Question: This Function lets you add CSS rules and it puts the rules on your stylesheet, but it has an appending problem. First here is the code then explanation that follows.
'''
var addCSSRule = function(sheet, selector, rules){
//Backward searching of the selector matching cssRules
var index=sheet.cssRules.length - 1;
for(var i=index; i>0; i--){
var current_style = sheet.cssRules[i];
if(current_style.selectorText === selector){
//Append the new rules to the current content of the cssRule;
rules=current_style.style.cssText + rules;
sheet.deleteRule(i);
index=i;
}
}
if(sheet.insertRule){
sheet.insertRule(selector + "{" + rules + "}", index);
}
else{
sheet.addRule(selector, rules, index);
}
return sheet.cssRules[index].css;
}
addCSSRule(myStyleSheet, "#container", "height: 300px;");
addCSSRule(myStyleSheet, "#container", "width: 300px;");
addCSSRule(myStyleSheet, "#container", "border: 2px solid blue;");
addCSSRule(myStyleSheet, "#container", "background-color: red;");
'''
Well to be fair, I didn't come up with this. I found this on a website <URL>. However there is a problem with it. The rules append like they should, except for the first rule, well sort of. It appends okay, that is to say, the rule is recognized, but whenever you inspect element, its not with all the other rules. See picture below. Basically the first rule isn't appending right, like all the others.

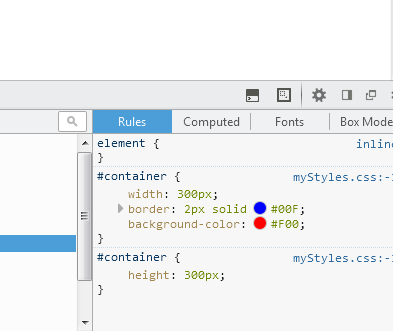
Answer: It's late, so instead of figuring out what's wrong with your function I've made you a new one, here is a <URL>, it works just the same.
## JavaScript
'''
function setRule(sheet,selector,rules){
var cssrules = sheet.cssRules;
for( var i = 0 , l = cssrules.length ; i < l ; i ++ ){
var cssrule = cssrules[i];
var cssselector = cssrule.selectorText;
if( cssselector == selector ){
var rules = rules.split(";");
for( var j = 0 , rl = rules.length ; j < rl ; j ++ ){
var rule = rules[j];
var parts = rule.split(":");
var property = parts[0];
var value = parts[1];
cssrule.style[property] = value;
}
return;
}
}
sheet.insertRule(selector + "{" + rules + "}",cssrules.length);
}
'''
## Usage
'''
var sheet = document.styleSheets[0];
setRule(sheet,"div","background:red;width:200px;height:200px;");
'''
As you can see it functions like the other one, in the demo there is actually a 'setTimeout' call to demonstrate the ability to change the rule after inserting it.
Hope it helps, if you still want me to fix the other function, tell me and I'll do it in the morning, good night!
Here is a <URL>